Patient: sex M, age 58
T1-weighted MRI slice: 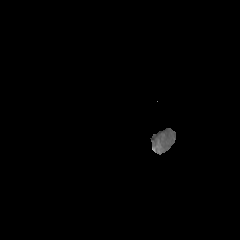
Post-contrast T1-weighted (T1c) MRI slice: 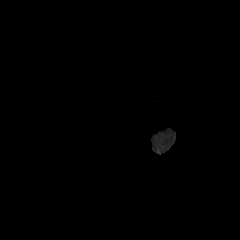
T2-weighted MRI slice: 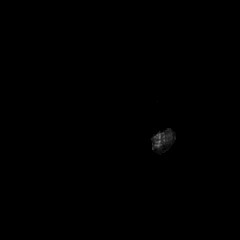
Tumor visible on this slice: no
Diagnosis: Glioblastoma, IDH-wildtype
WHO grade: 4